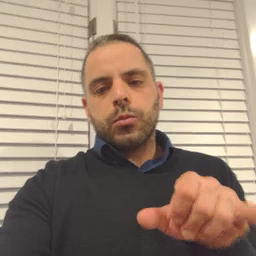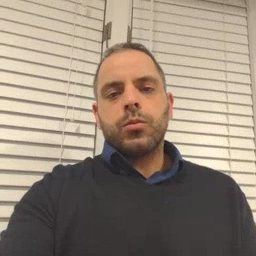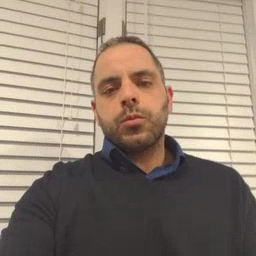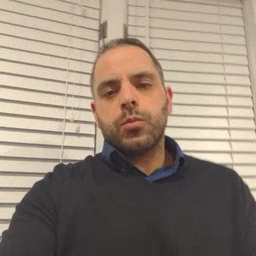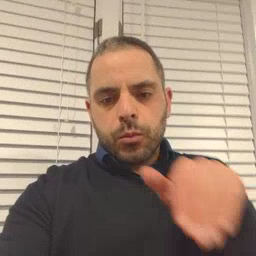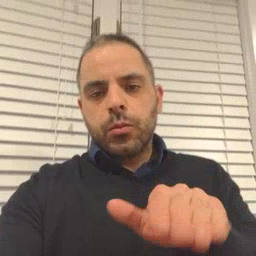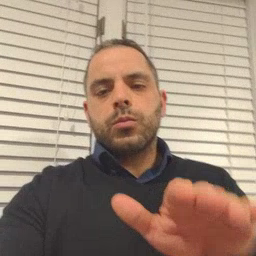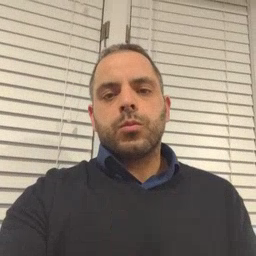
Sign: into